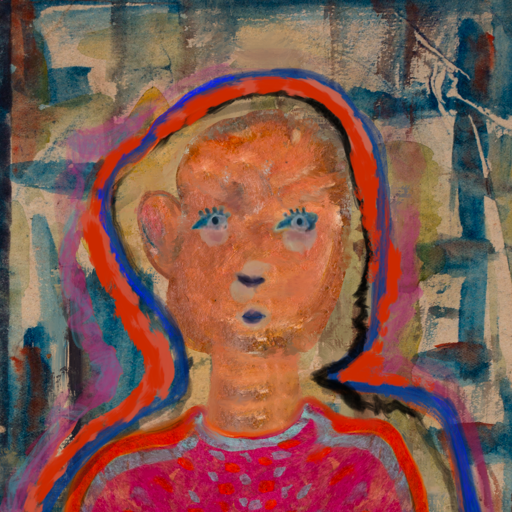
Background: Orphan, Head And Neck Front: Boggyland, Face Front: Hill_Girl, Bust: Sisters, Hair Front: Experience, Head Accessory: Blank, Second Necklace: Blank, Necklace: Blank, Baby: Blank